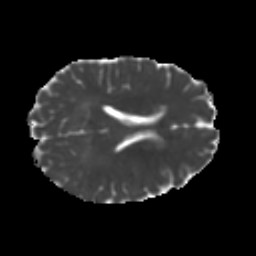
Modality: MD
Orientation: axial
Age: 32
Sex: male
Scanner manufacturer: ge
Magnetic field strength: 3 T
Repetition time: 7.8 s
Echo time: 0.0606 s